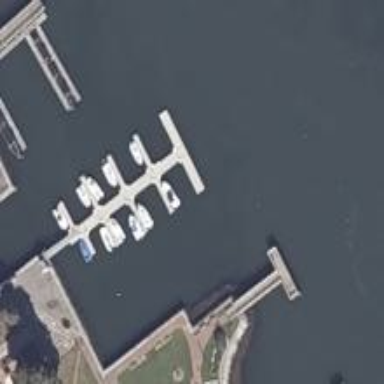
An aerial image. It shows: Man-made pier.